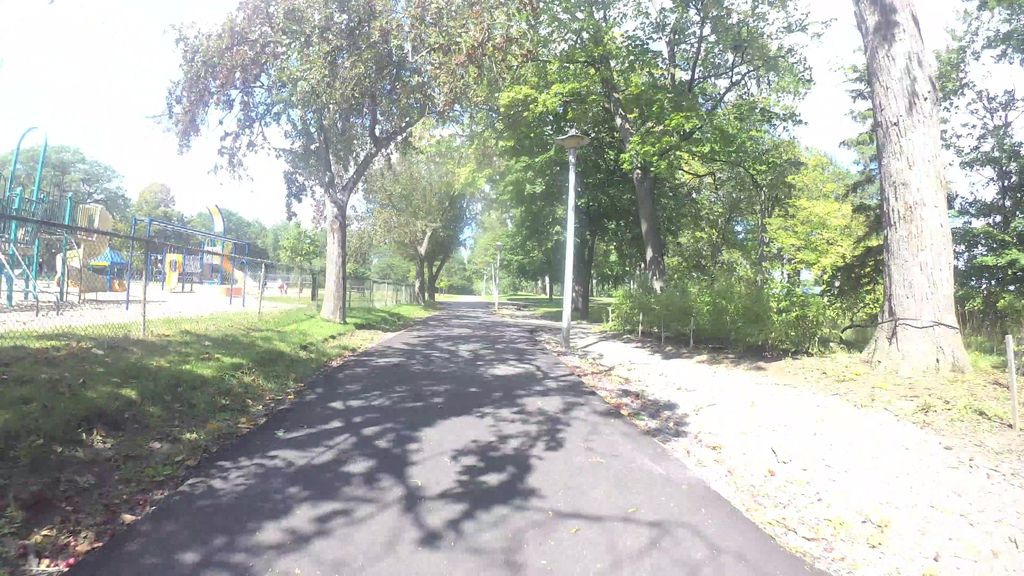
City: montreal